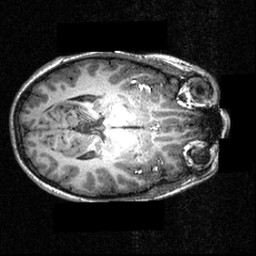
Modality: T1w
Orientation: axial
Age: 12
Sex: male
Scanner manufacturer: siemens
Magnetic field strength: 3.951 T
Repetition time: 1.5 s
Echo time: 0.00335 s